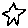
Label: star